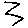
Label: zigzag